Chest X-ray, PA view. Patient: 52 years old, sex F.
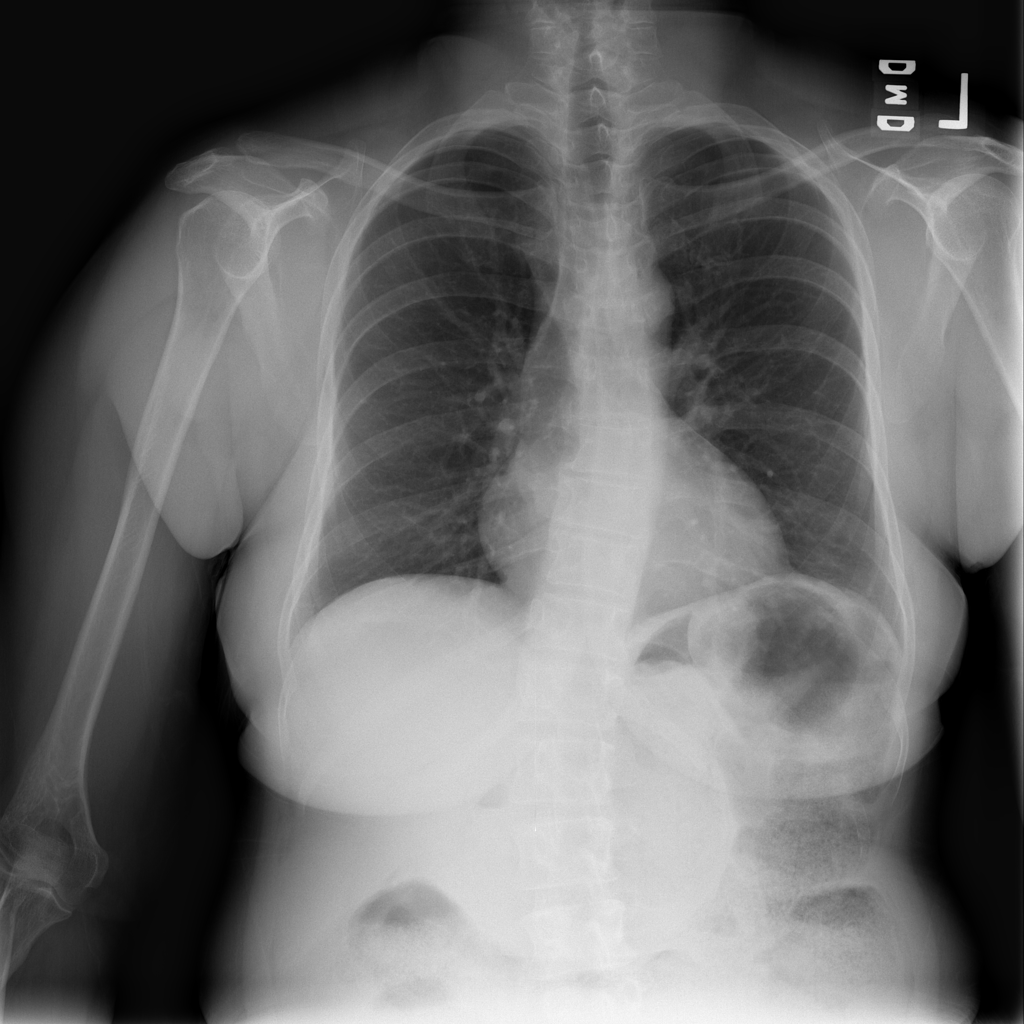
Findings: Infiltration